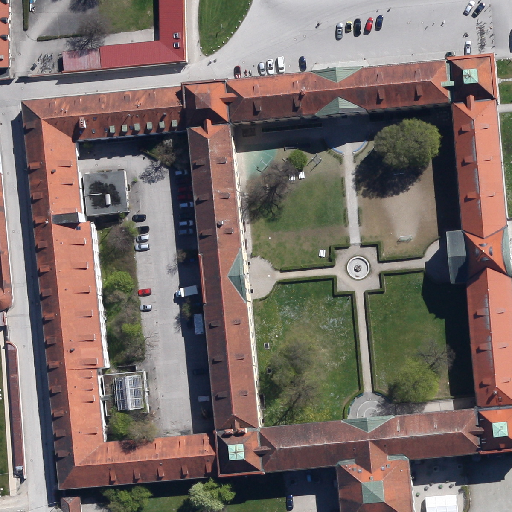
Referring expression: sidewalk